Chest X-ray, AP view. Patient: 65 years old, sex F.
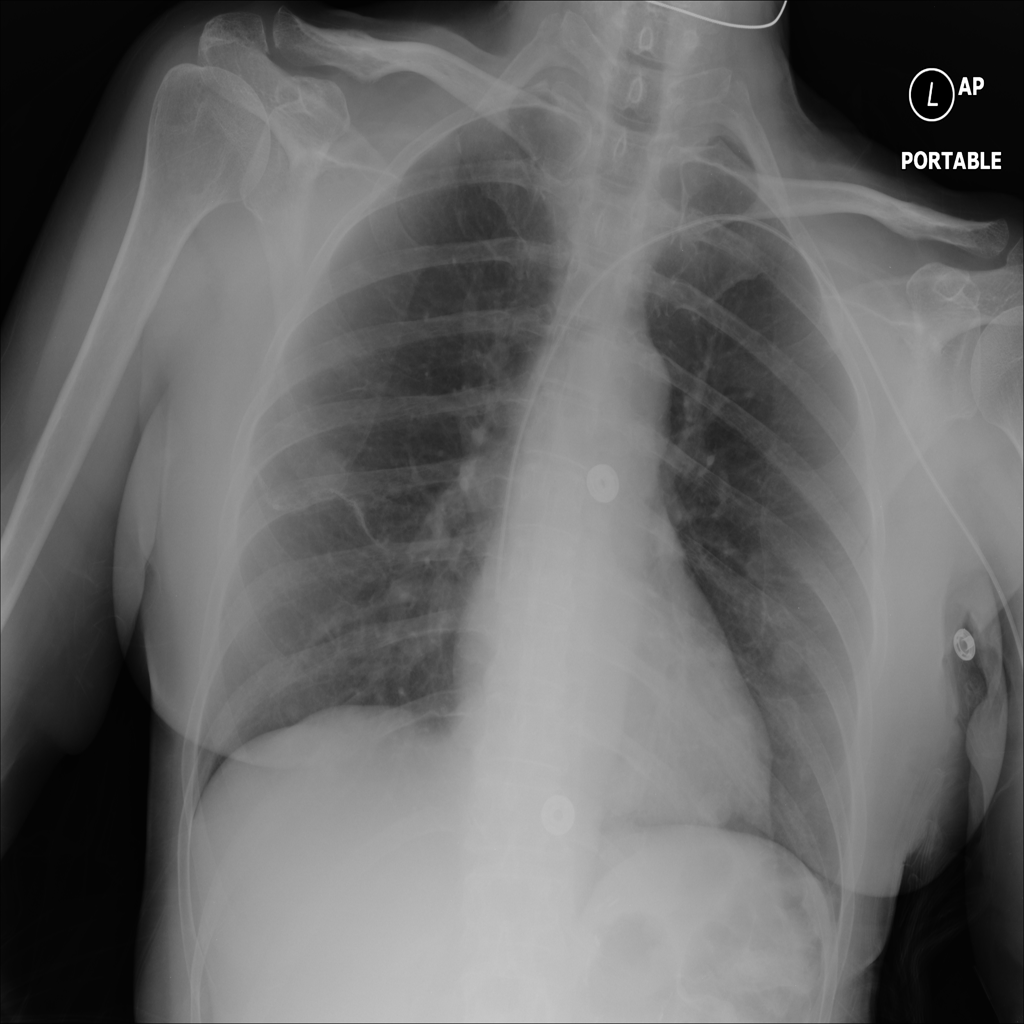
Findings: Fibrosis, Nodule